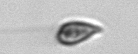
Label: Cryptophyta